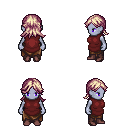
a pixel art fantasy rpg character, female body template, dark elf, purple skin, maroon tunic, robe skirt, white blonde loose hair, maroon shoes, four views (front, back, left, right), 2x2 character sprite sheet, small pixel art, hard edges, no anti-aliasing